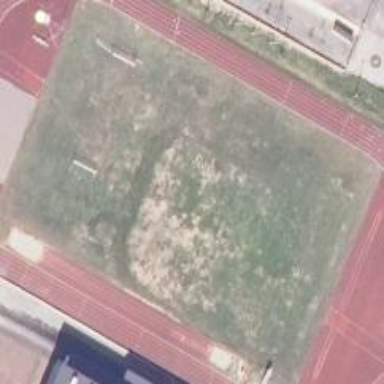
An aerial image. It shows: Pitch designated for athletics and soccer activities.